Interaction volume radius: 5 \u00c5
Interaction volume height: 30 \u00c5
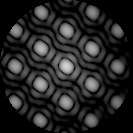
Disorder parameter: 0.02958